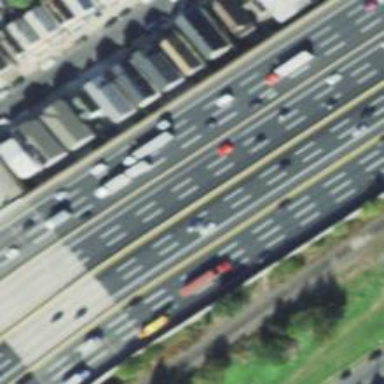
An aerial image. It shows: Motorway with embankment.